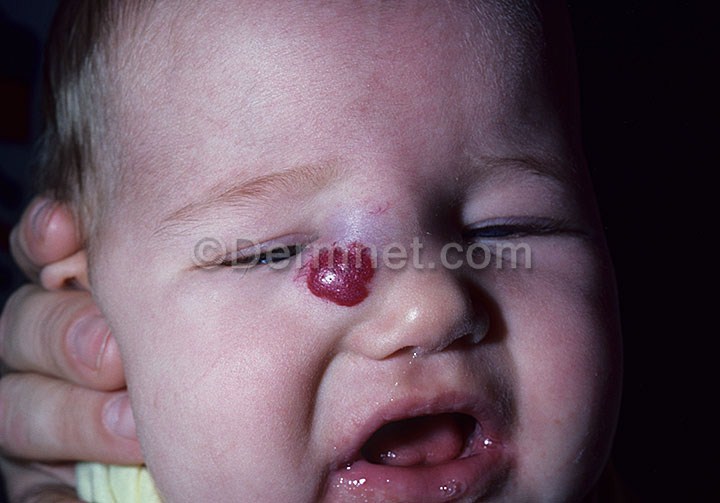
Disease: Vascular Tumors